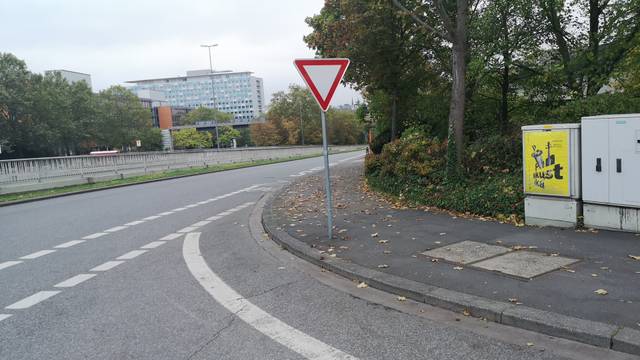
Region: Germany
Coordinates: 50.073, 8.257